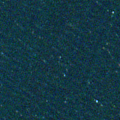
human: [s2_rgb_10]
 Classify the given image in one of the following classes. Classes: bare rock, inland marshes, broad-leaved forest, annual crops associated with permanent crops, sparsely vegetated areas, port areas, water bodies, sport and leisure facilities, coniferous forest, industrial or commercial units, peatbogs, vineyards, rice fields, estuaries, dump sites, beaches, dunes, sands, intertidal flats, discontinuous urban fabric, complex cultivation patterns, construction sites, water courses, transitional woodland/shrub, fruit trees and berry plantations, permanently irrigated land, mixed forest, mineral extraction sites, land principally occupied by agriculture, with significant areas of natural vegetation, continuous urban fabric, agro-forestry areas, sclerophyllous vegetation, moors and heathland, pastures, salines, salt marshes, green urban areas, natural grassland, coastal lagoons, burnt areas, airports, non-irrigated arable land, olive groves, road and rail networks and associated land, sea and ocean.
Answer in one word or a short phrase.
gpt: sea and ocean